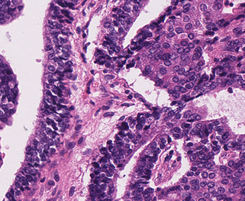
Tumor epithelial tissue: yes
Tumor-associated stroma tissue: yes
Normal tissue: no